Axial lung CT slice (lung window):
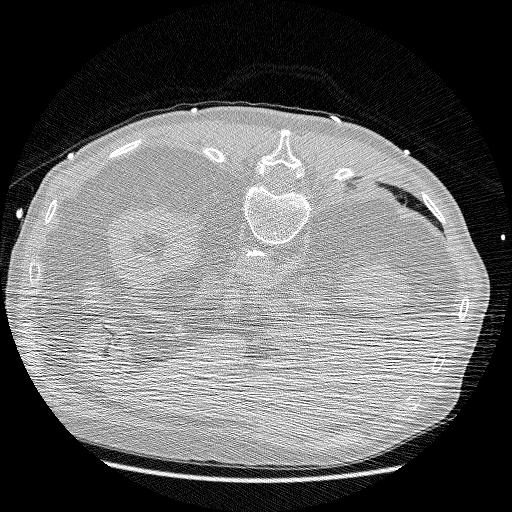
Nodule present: no